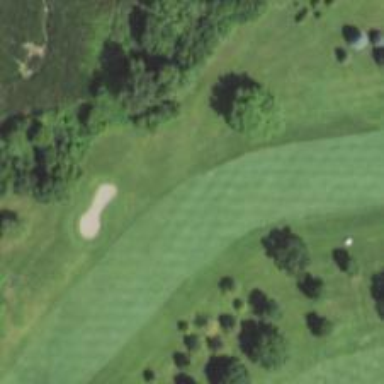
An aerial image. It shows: Golf hole.